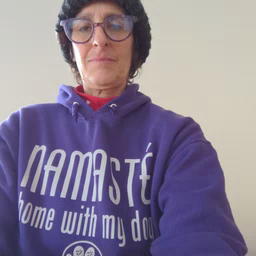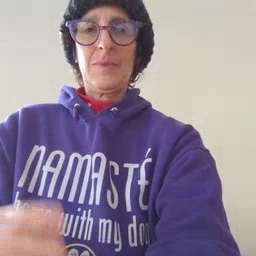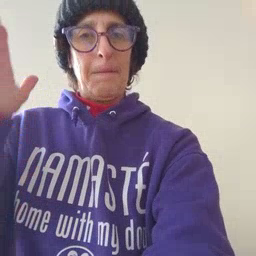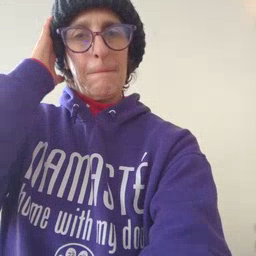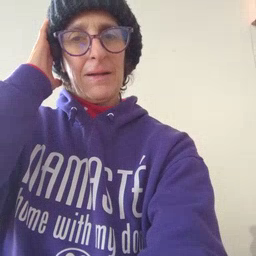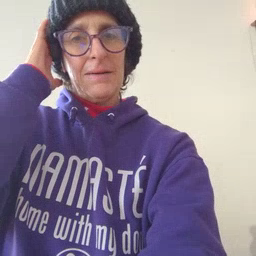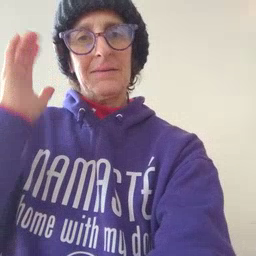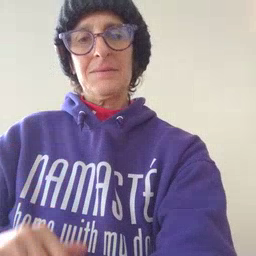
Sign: bed